Question: I obtained access token for my facebook app using graph api explorer and also a long lived access token from server side. But I am unable to edit the permission and scopes I obtained for the long lived access tokens.
I have uploaded the screen shots of the access token debugger for both the access tokens obtained from graph api explorer as well as long lived access token obtained from sever side .Please help on how to edit the scopes of long lived access tokens from server side.

As seen in the screen shot in scopes , it has so many permissions. But the access token I obtained from server side it has only one scope "public_profile". How should I grant permissions for long lived access token obtained from server side? please help
My code for login
'''
<?php
$a=$_GET["query"];
$app_id = "xxxxxx";
$app_secret = "xxxxxxxxxx";
$redirect_uri = "http://localhost/url_encode.php/"."?"."f=".$a;
// echo $my_url;
$dialog_url = "http://www.facebook.com/dialog/oauth?client_id="
. $app_id . "&redirect_uri=" .$redirect_uri;
echo("<script> top.location.href='" . $dialog_url
. "'</script>");
My code for generating the long lived access token.
<?php
//include ('search_query.php');
$b=$_GET['code'];
$c=$_GET['f'];
//echo $b;
//echo "<br>";
//echo "<br>";
//echo $c;
//$a=$_GET['f'];
$redirect_uri="http://localhost/url_encode.php/"."?"."f=".$c;
if(empty($b)){
$dialog_url = "http://www.facebook.com/dialog/oauth?client_id="
. $app_id . "&redirect_uri=" .$redirect_uri;
echo("<script> top.location.href='" . $dialog_url
. "'</script>");
}
$token_url="https://graph.facebook.com/oauth/access_token?client_id=xxxxxx&redirect_uri=".$redirect_uri."&client_secret=xxxxxxxxx&code=".$b;
$access_token=file_get_contents($token_url);
//echo $access_token;
$position_of_string=strpos($access_token ,"&");
$actual_access_token=substr($access_token,0,$position_of_string);
echo $actual_access_token;
$url="https://graph.facebook.com/".urlencode($c);
$json_object=file_get_contents($url);
'''
?>
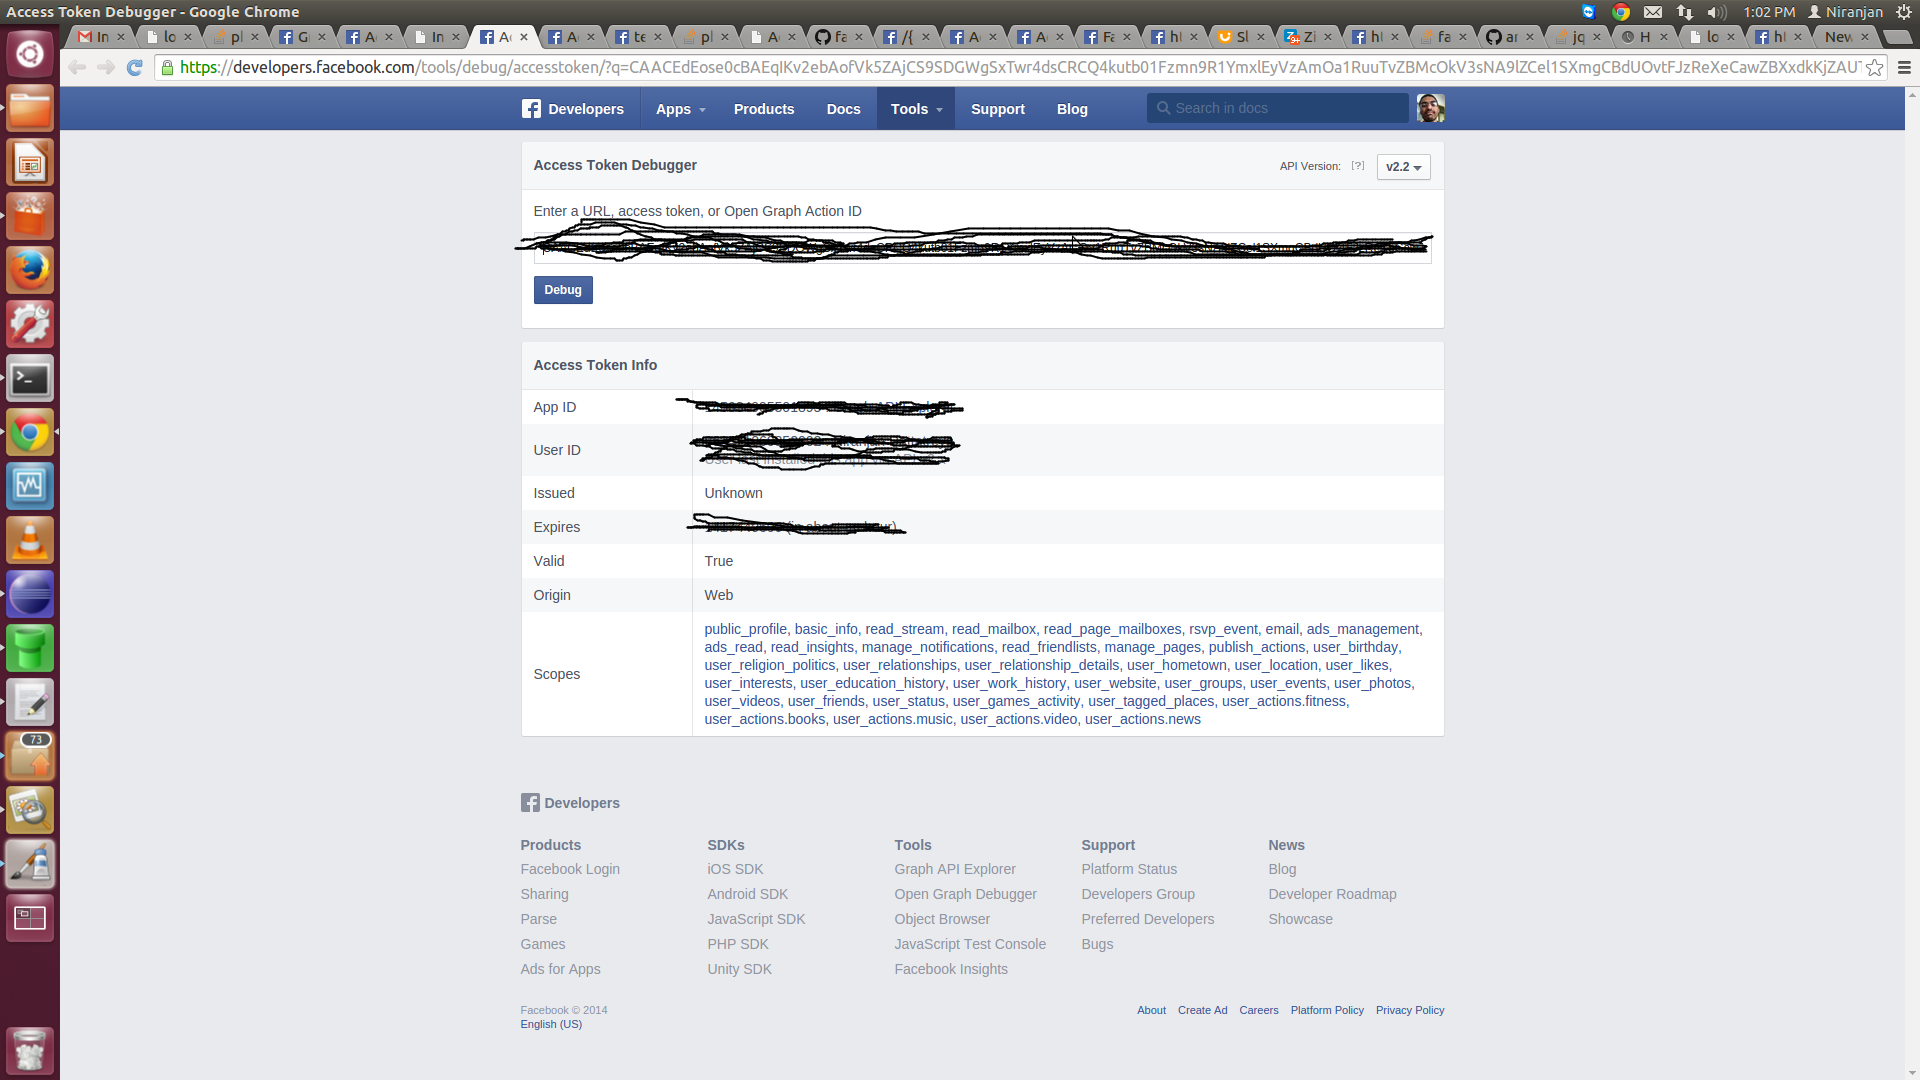
Answer: You are missing the scope parameter in your login flow: <URL>
> scope: A comma separated list of Permissions to request from the
person using your app.